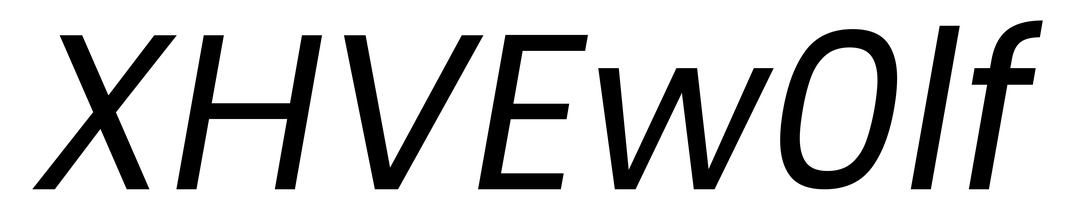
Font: Poppins-Italic